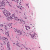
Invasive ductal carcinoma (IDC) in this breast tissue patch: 0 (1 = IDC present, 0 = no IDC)